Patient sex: M
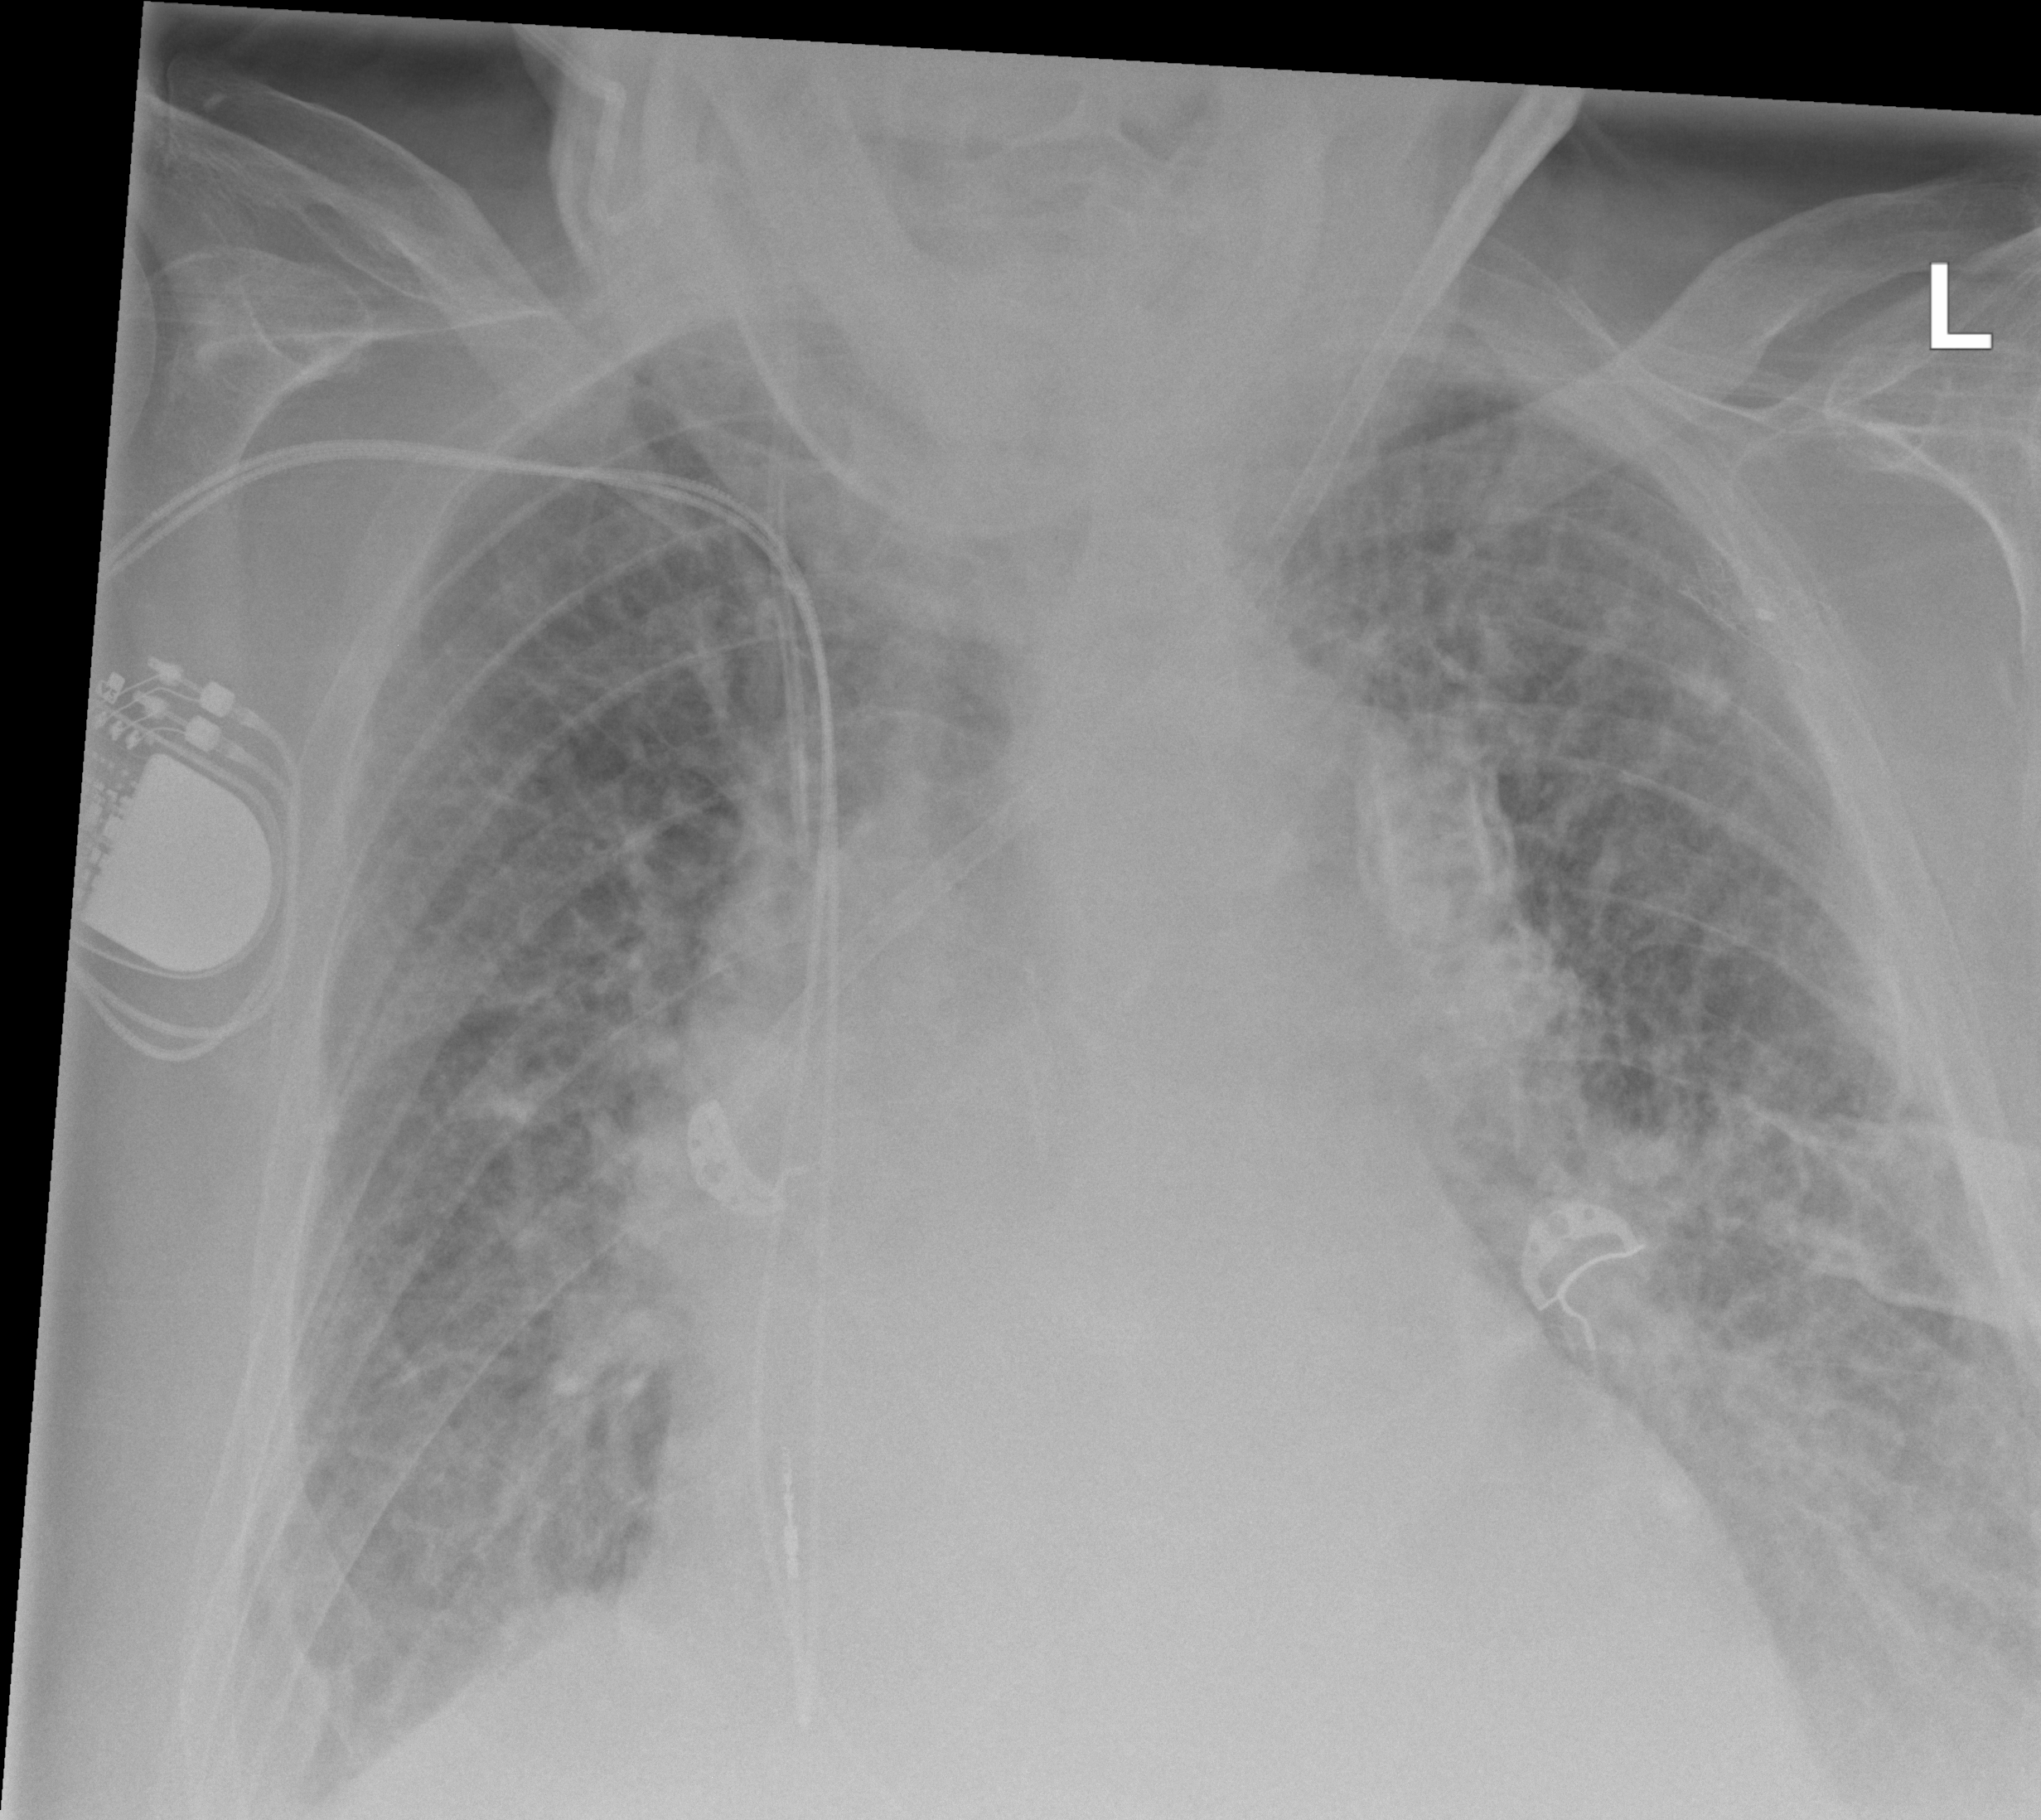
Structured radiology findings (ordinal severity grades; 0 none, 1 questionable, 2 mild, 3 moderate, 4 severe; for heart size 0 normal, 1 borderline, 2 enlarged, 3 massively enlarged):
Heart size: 2
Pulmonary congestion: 3
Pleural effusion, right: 2
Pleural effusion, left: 3
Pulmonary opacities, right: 2
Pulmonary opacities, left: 3
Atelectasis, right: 2
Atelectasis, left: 3